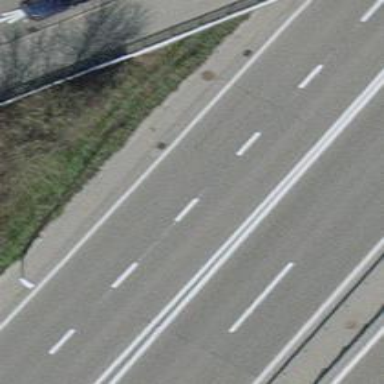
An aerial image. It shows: Asphalt motorway link.